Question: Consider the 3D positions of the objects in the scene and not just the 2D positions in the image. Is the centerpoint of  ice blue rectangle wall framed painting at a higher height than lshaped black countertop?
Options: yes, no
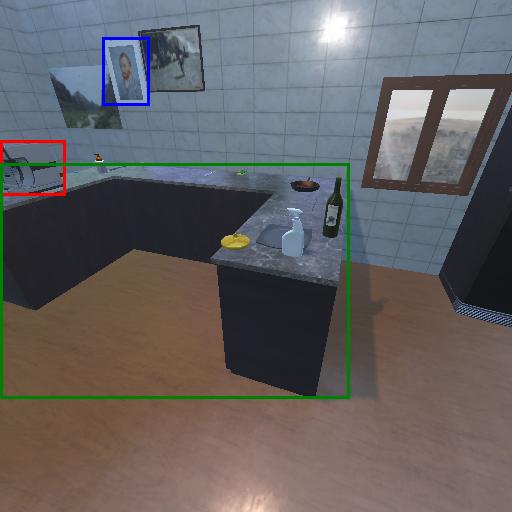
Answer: yes